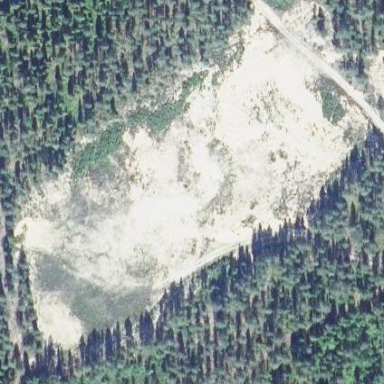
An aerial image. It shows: Quarry that is source of aggregate.